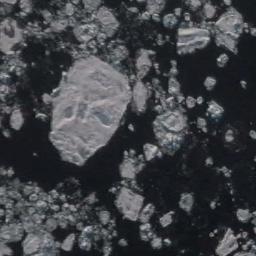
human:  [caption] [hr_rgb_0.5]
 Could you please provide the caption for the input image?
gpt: There is a big ice and many small ice on the dark blue sea .

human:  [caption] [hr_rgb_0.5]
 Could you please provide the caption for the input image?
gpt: A large piece of ice and many small pieces of ice floating around it float on the deep blue sea .

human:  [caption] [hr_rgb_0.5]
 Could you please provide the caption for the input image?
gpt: A large piece of sea ice and a lot of small pieces of sea ice float in the deep blue sea .

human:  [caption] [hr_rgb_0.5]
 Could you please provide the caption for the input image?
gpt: There are sea ice of different sizes .

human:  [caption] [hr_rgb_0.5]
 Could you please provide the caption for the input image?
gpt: There are many small pieces of sea ice and a larger one .